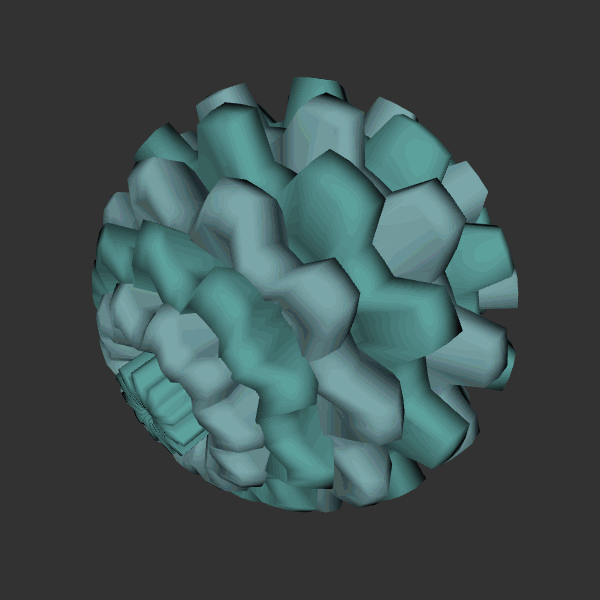
Background: dark